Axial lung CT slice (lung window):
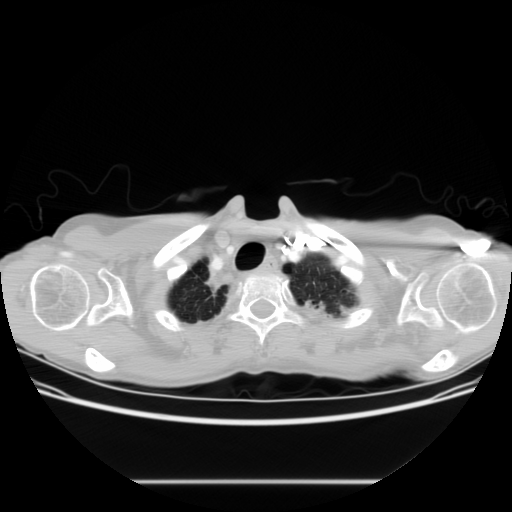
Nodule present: no